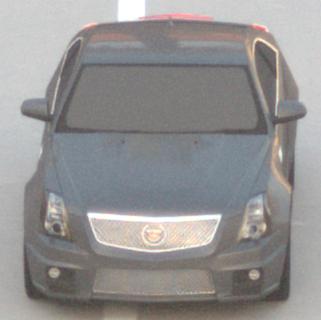
Make: Cadillac
Model: CTS-V
Detailed model: CTS-V (II) Limousine
Model produced from: 2008/11
Model produced until: 2010/12
Doors: 4
Color: gray
Road condition: dry road
Daytime: sunrise or sunset
Contrast: low contrast